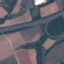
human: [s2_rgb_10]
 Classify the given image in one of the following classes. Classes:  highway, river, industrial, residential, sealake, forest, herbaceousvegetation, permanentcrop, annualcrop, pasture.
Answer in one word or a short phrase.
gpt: Highway